Chest X-ray:
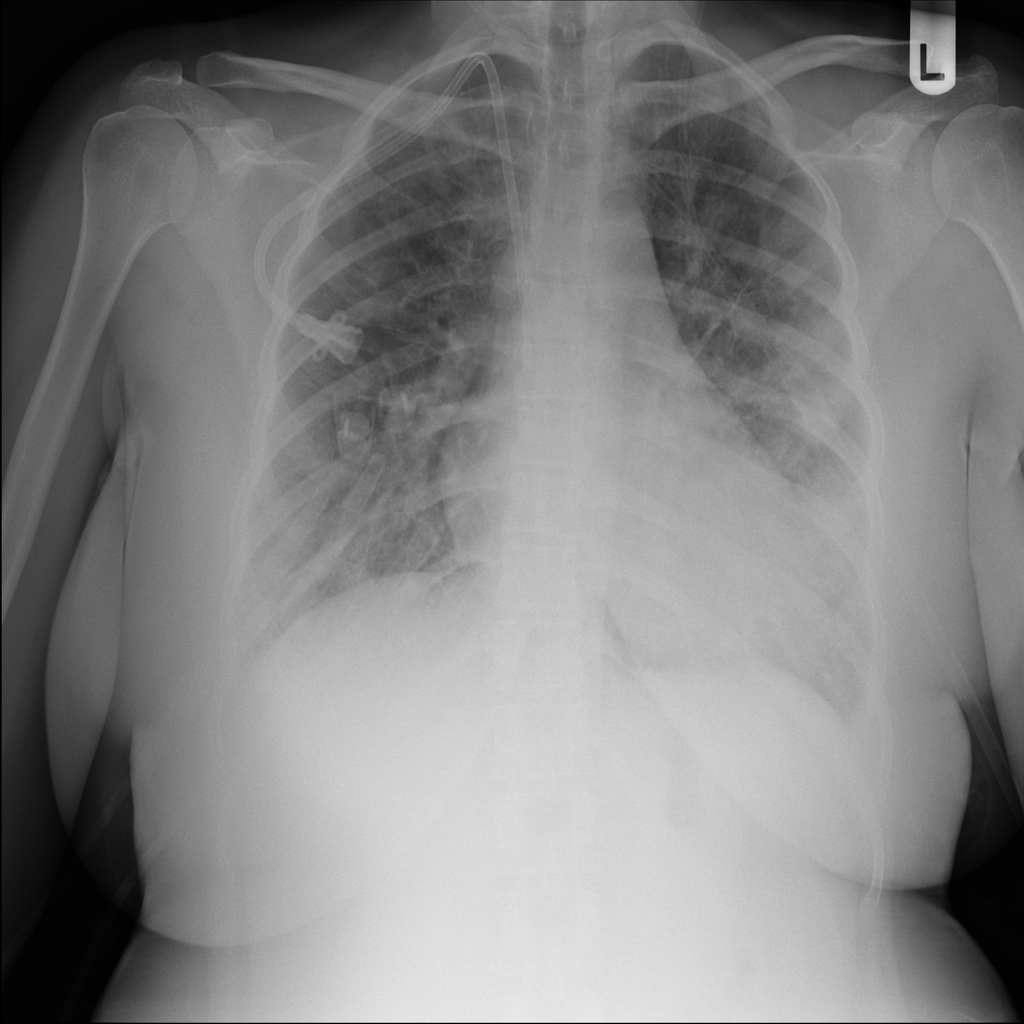
Findings: Consolidation, Effusion
No abnormal finding: no